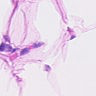
Metastatic tissue present: no